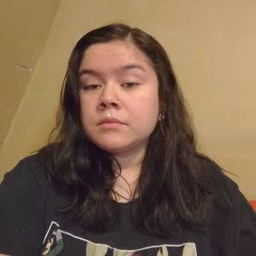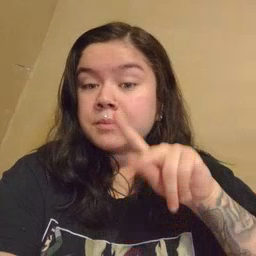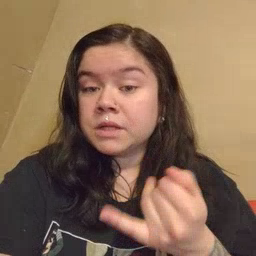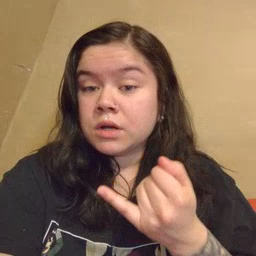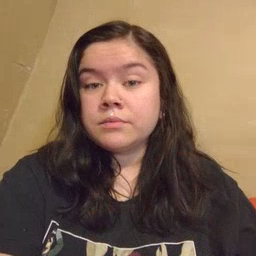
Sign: pajamas